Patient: sex F, age 72
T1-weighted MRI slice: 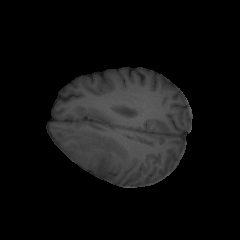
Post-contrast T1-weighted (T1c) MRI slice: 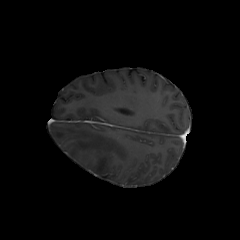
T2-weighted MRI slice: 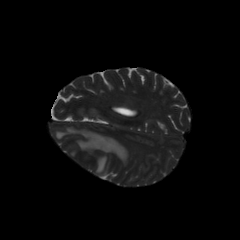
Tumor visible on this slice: yes
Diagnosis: Glioblastoma, IDH-wildtype
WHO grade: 4